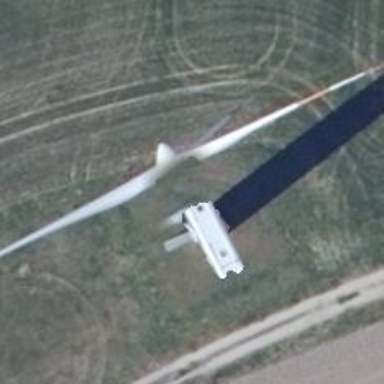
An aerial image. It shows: Wind power generator with horizontal axis wind turbine manufactured by Vestas.